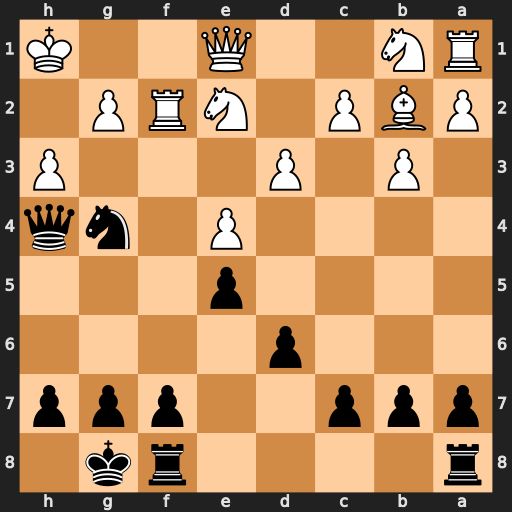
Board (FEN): r4rk1/ppp2ppp/3p4/4p3/4P1nq/1P1P3P/PBP1NRP1/RN2Q2K
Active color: b
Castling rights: -
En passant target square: -
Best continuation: Nxf2+ Qxf2 Qxf2